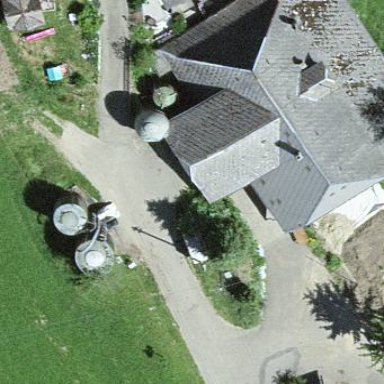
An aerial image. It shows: Farm building.